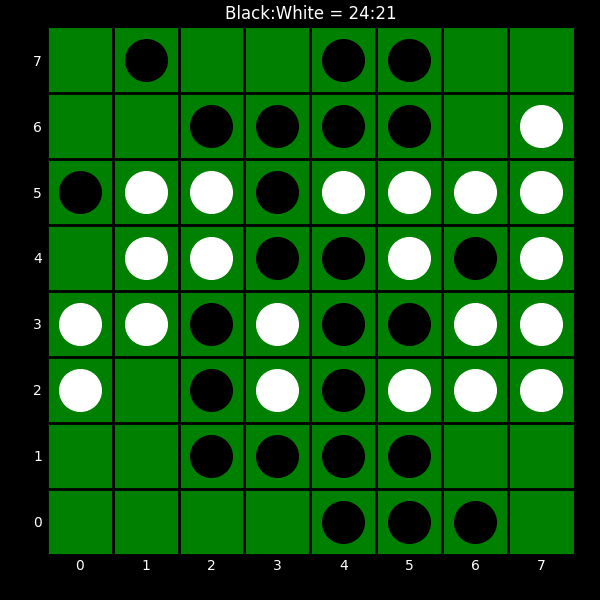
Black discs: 24
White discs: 21